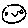
Label: smiley face